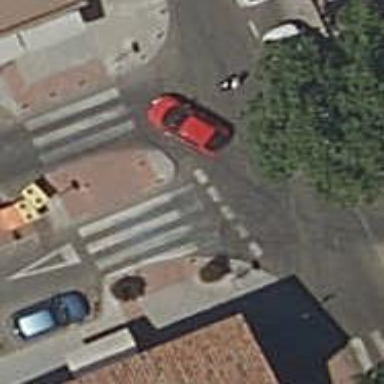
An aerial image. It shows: Uncontrolled road crossing.